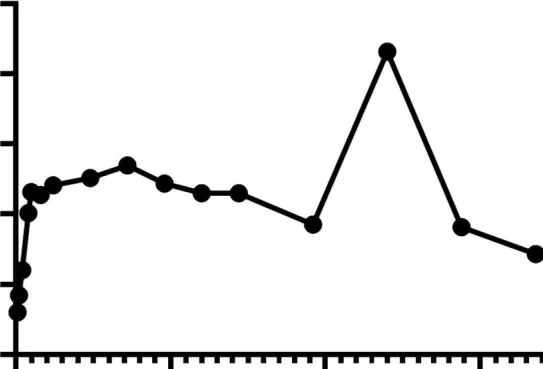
Concentration-vs. -time profile of fentanyl absorbed from a 75 mug/h FTP. On Day 5 (120 h) there was a sharp rise in plasma fentanyl concentration due to ingestion of the FTP. FTP, fentanyl transdermal patch.
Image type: pathology (immunostaining)